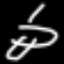
Label: airplane